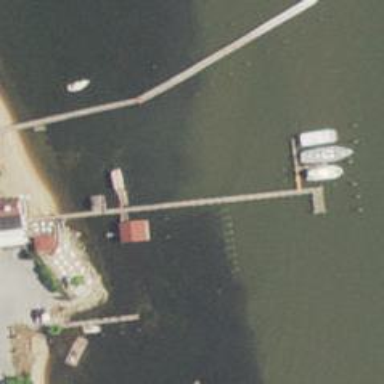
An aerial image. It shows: Pier with mooring facilities.